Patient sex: M
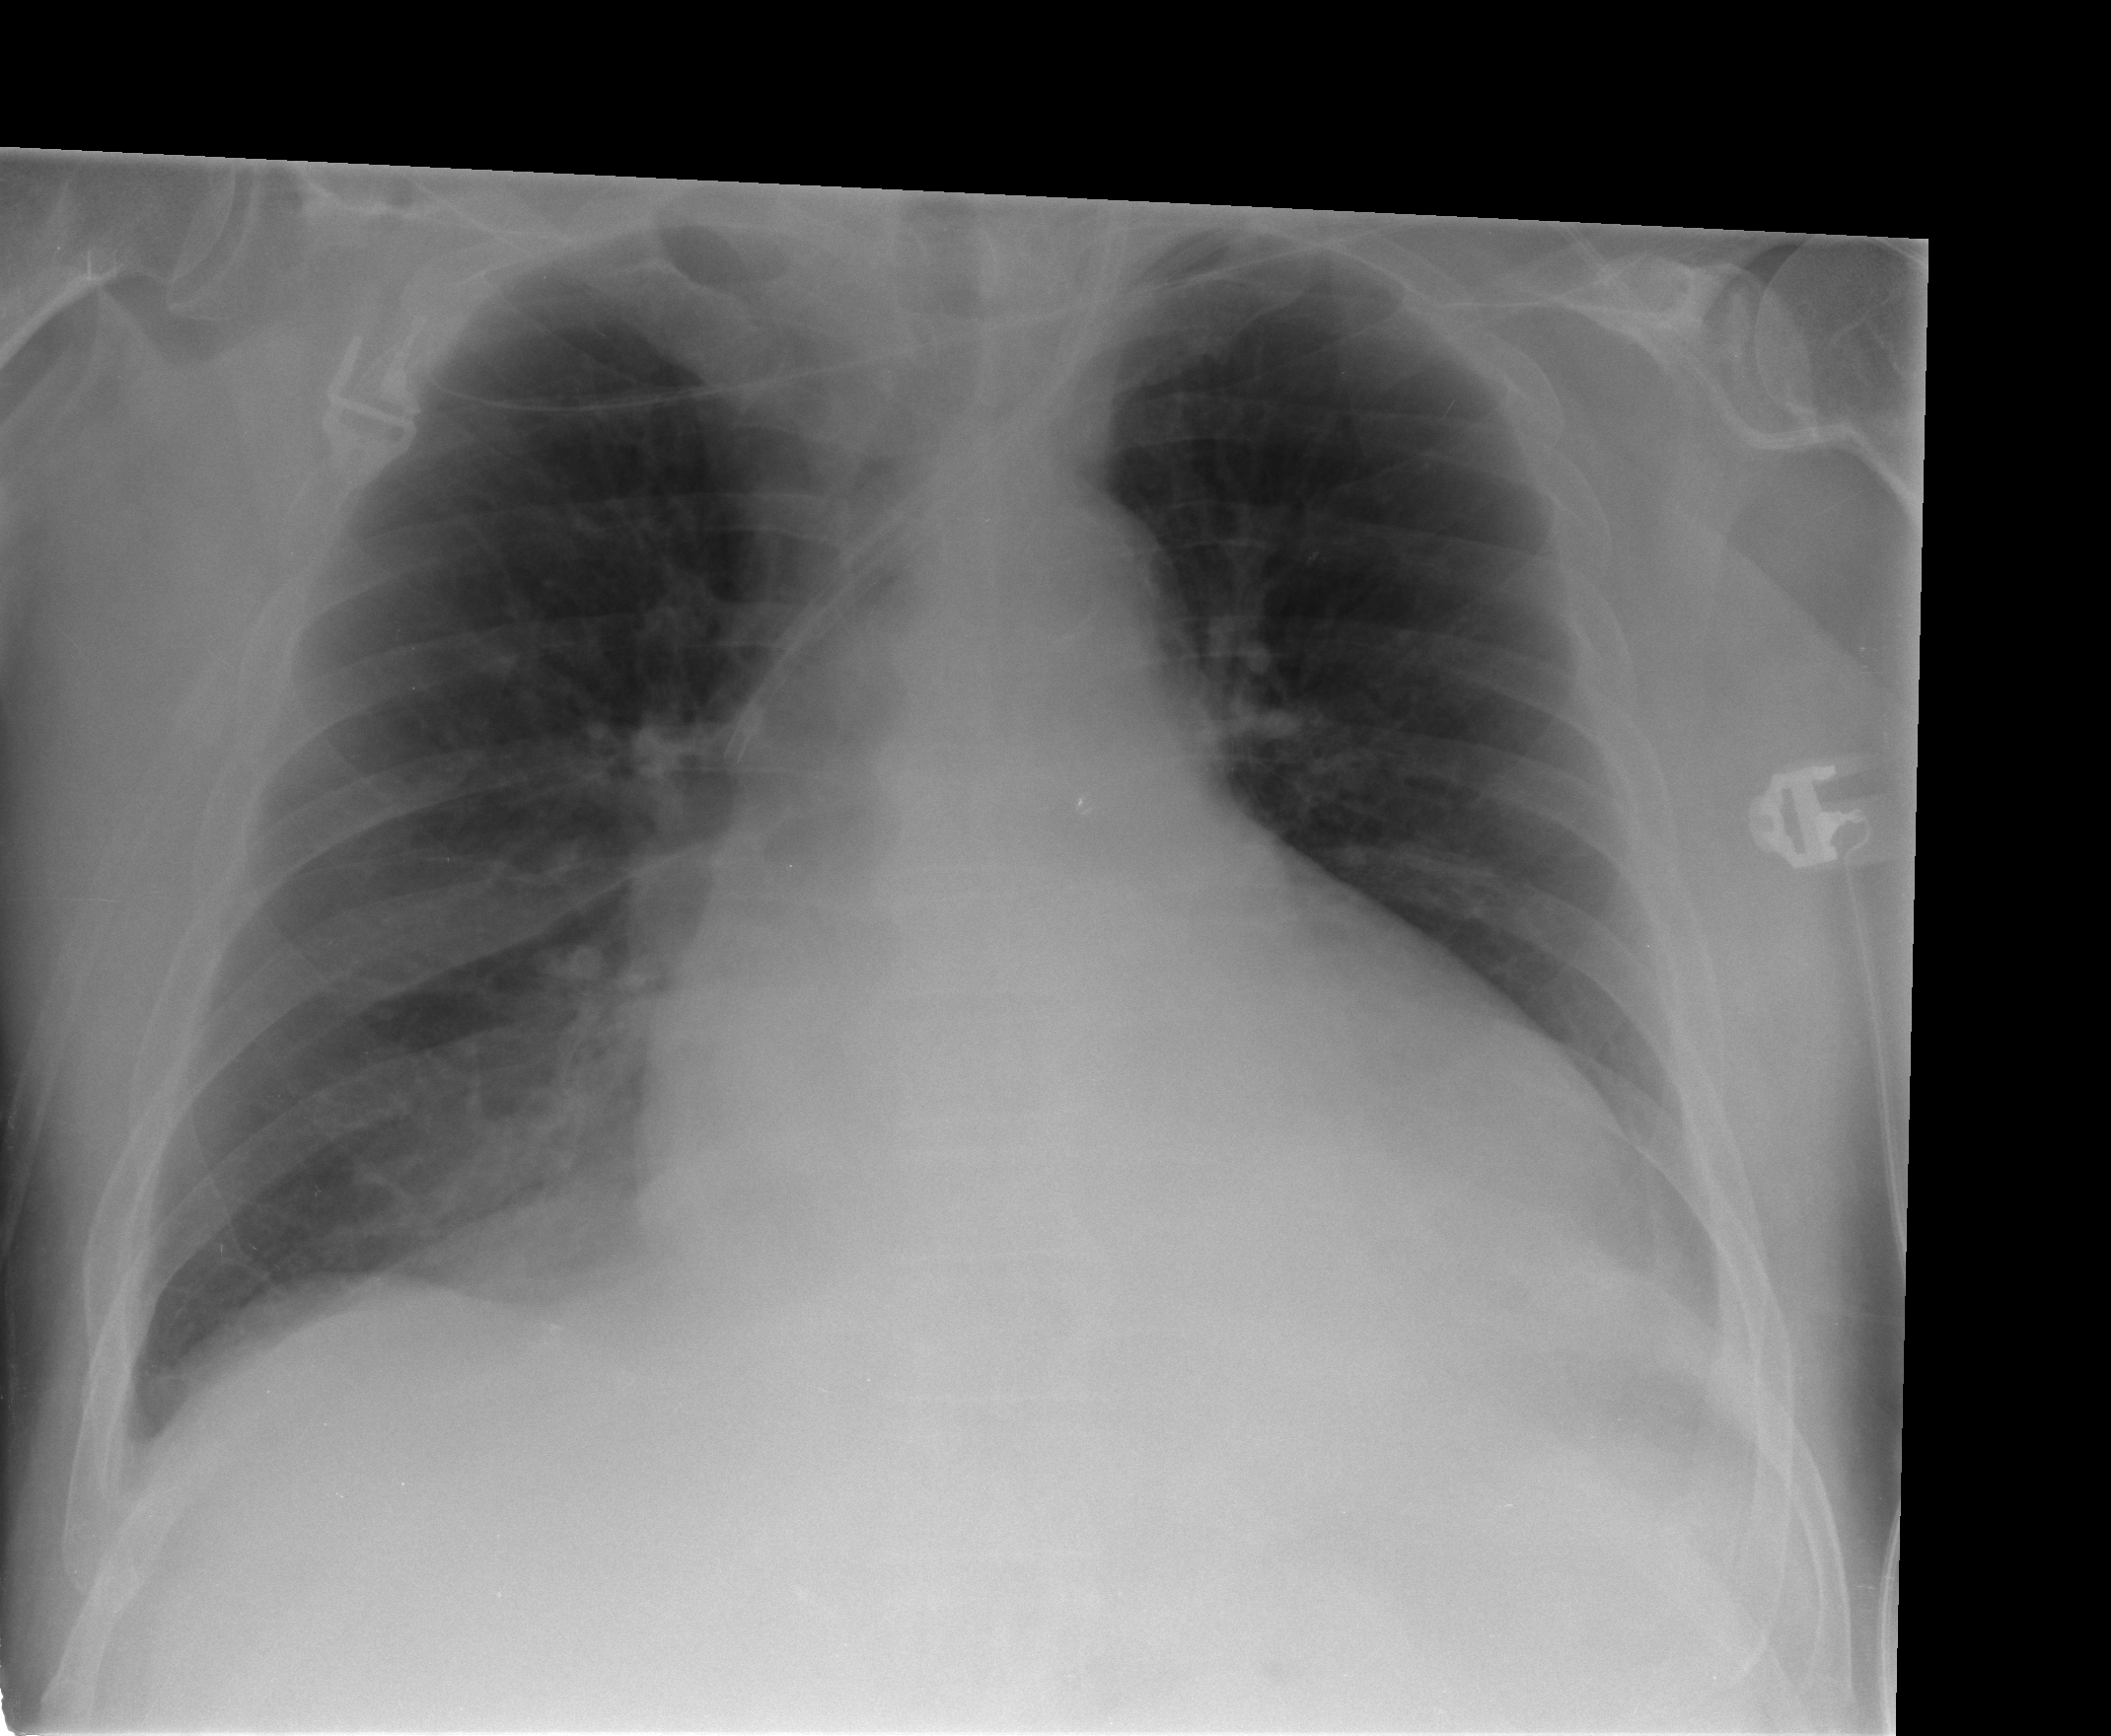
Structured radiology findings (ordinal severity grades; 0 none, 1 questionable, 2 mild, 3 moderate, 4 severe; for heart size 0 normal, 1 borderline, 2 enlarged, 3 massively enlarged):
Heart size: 2
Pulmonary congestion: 0
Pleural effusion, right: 0
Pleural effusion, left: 1
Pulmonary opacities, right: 0
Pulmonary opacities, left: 0
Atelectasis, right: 2
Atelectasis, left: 2